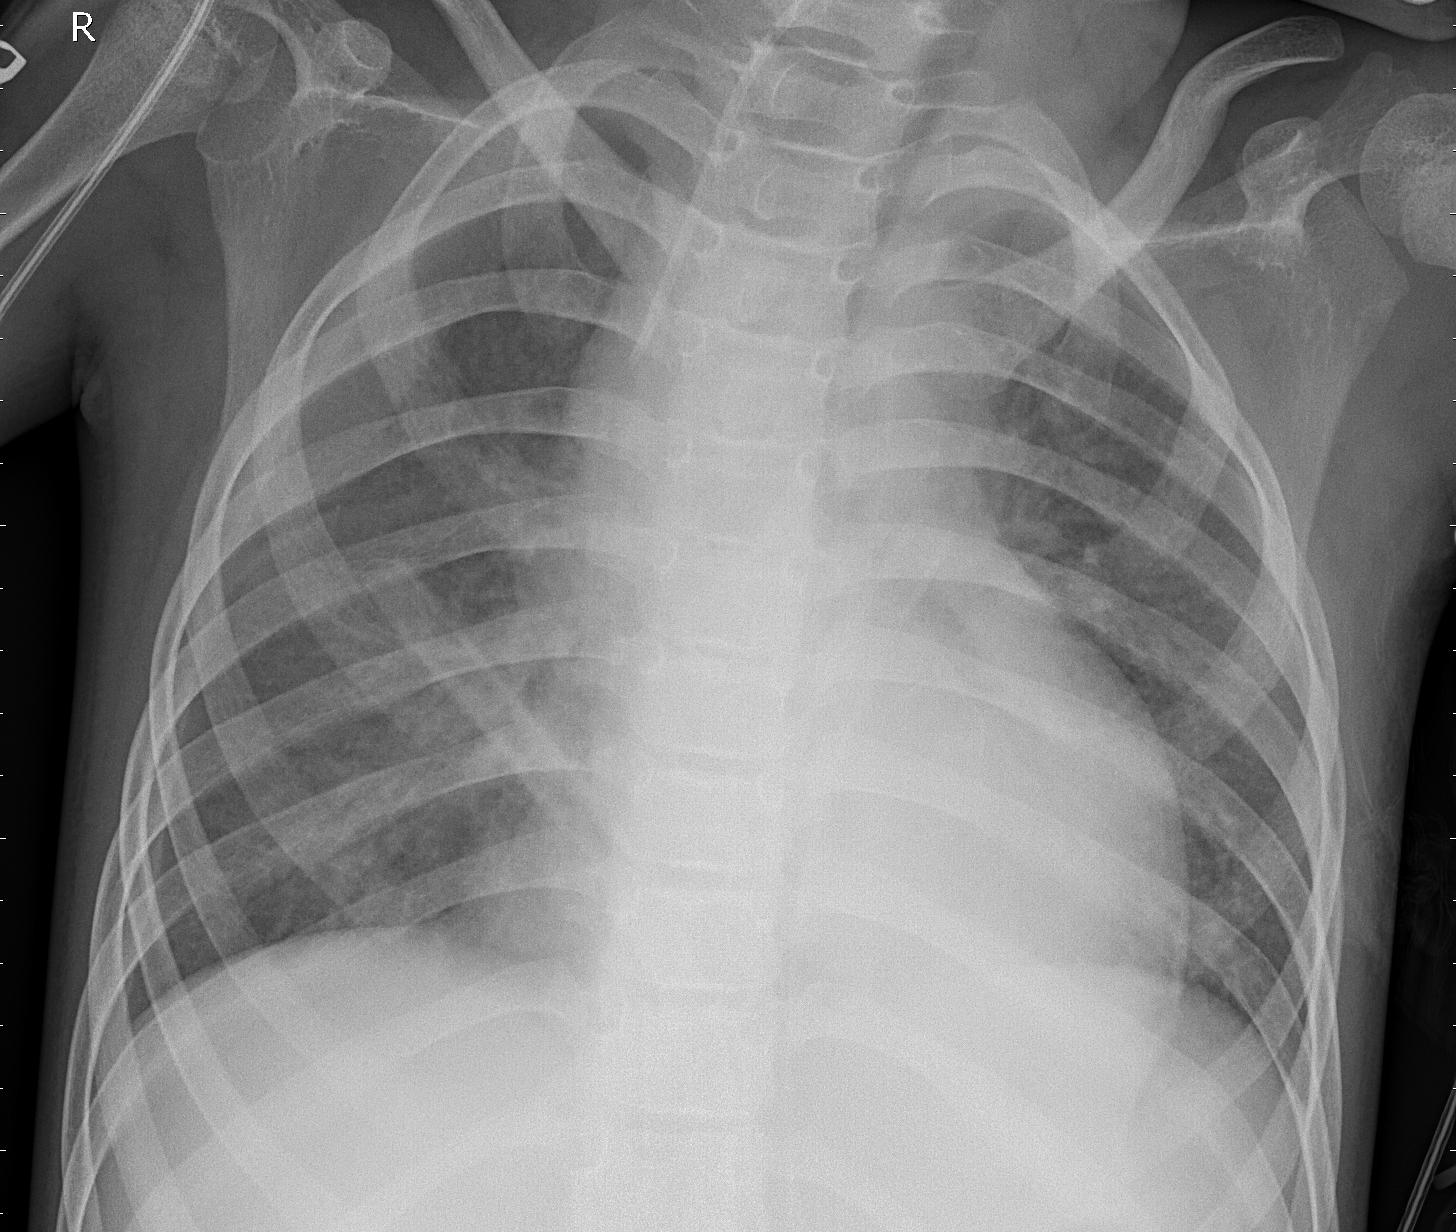
Diagnosis: PNEUMONIA